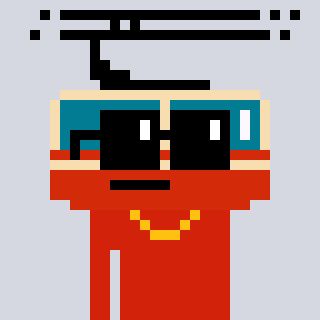
a pixel art character with square black sunglasses, a tram wagon-shaped head and a red-colored body on a cool background